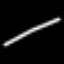
Label: line